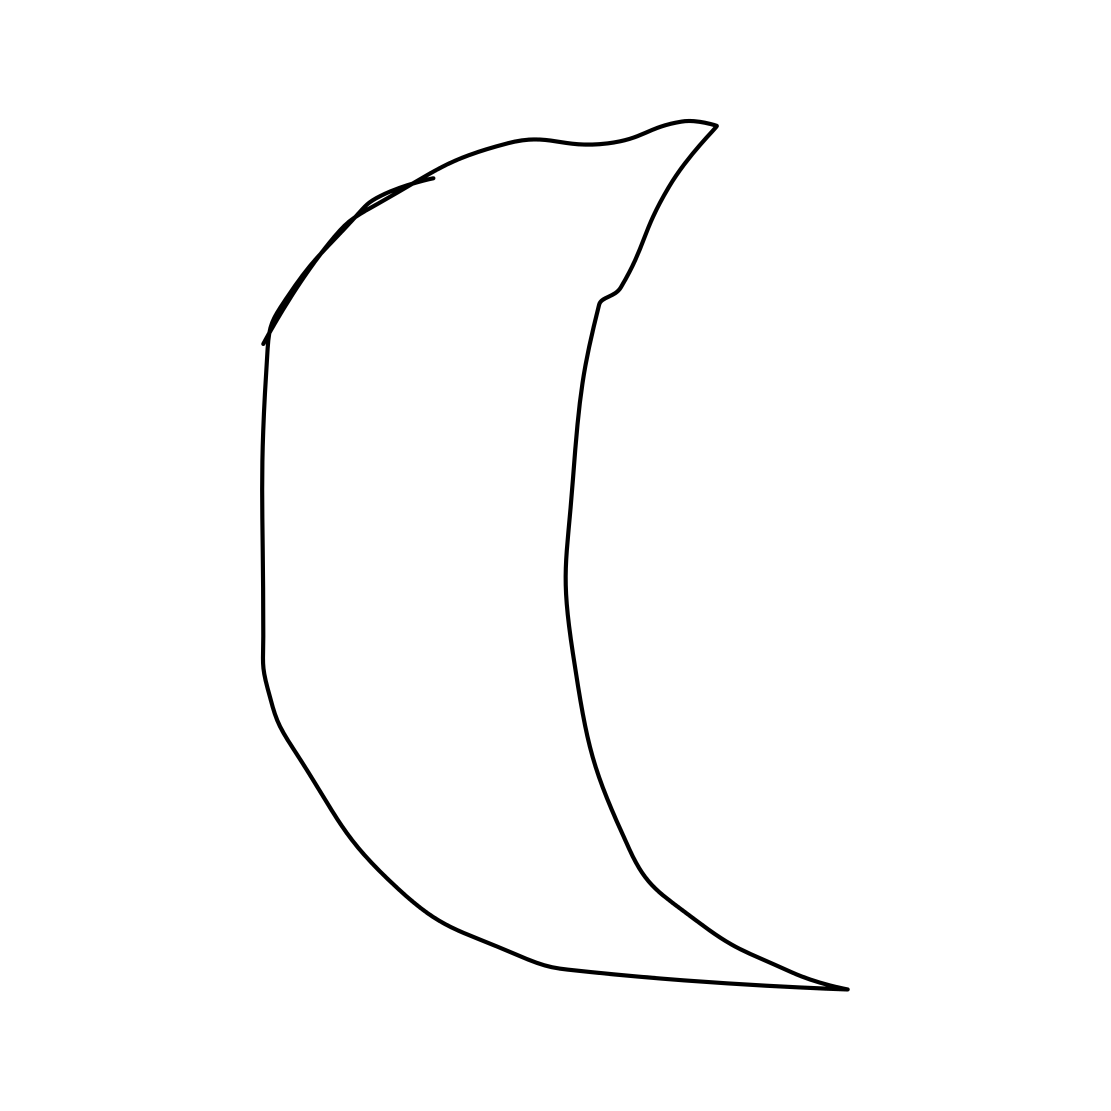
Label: moon